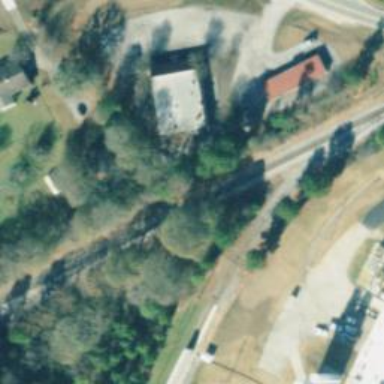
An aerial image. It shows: Railway spur junction.